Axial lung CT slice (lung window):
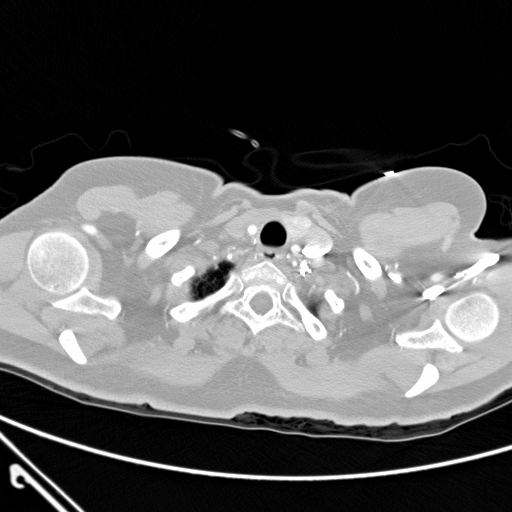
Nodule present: no